Field crop: maize
Growth stage: 2
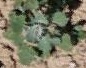
Species: chenopodium